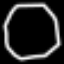
Label: octagon